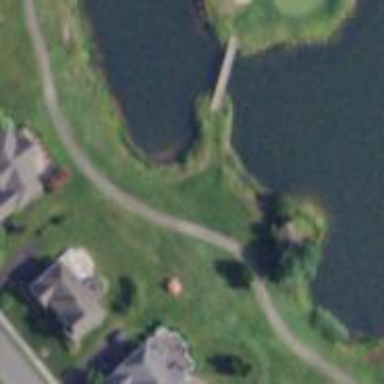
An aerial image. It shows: Path for both roads and golfers.